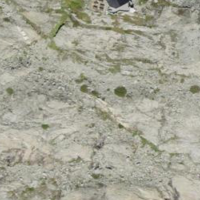
EUNIS habitat code: 48
Species observed at this site:
Pyrrhocorax graculus
Saxifraga bryoides